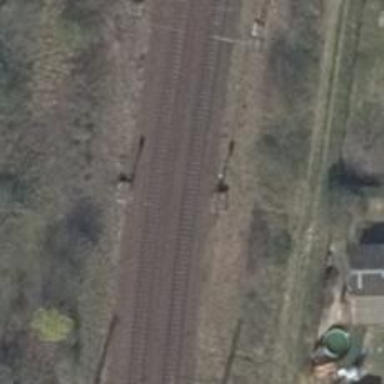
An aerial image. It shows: Railway signal.